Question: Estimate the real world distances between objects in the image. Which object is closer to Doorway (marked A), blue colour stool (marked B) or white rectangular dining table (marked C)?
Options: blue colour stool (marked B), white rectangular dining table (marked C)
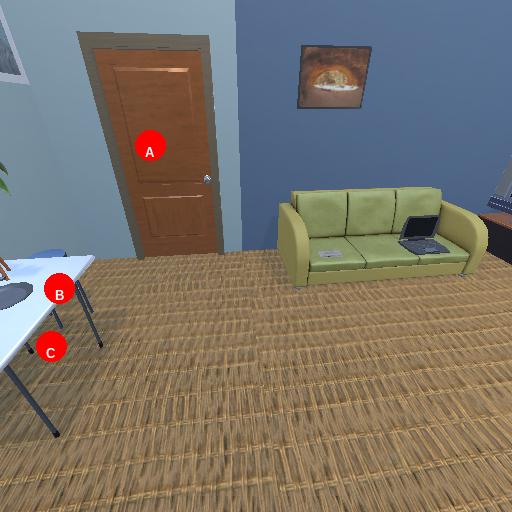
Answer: blue colour stool (marked B)